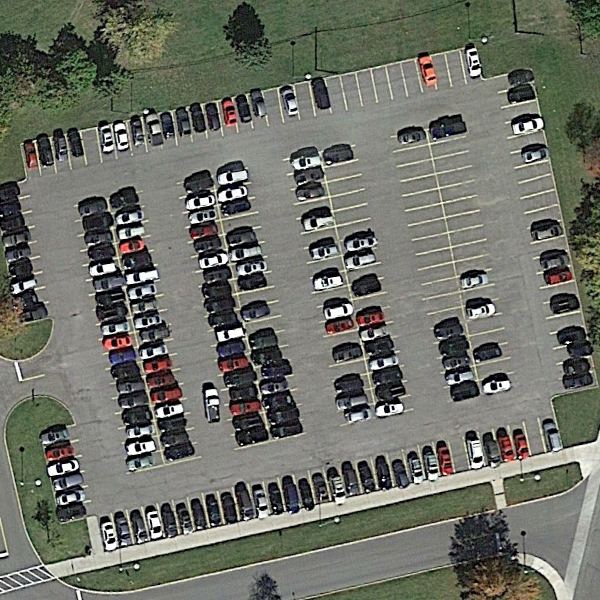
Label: Parking